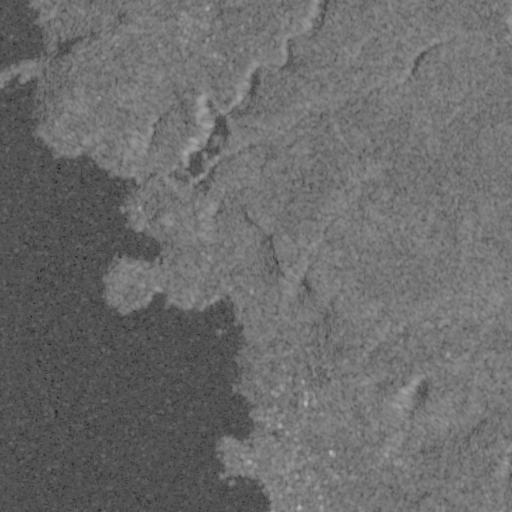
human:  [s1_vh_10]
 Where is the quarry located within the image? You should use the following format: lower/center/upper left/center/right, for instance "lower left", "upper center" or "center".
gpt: The quarry is located in the lower right of the image.
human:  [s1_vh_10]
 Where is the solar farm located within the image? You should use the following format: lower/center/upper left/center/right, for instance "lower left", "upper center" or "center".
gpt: The solar farm is located in the lower center of the image.
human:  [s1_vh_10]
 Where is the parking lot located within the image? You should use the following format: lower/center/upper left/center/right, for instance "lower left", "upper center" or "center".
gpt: There is no parking lot in the image.

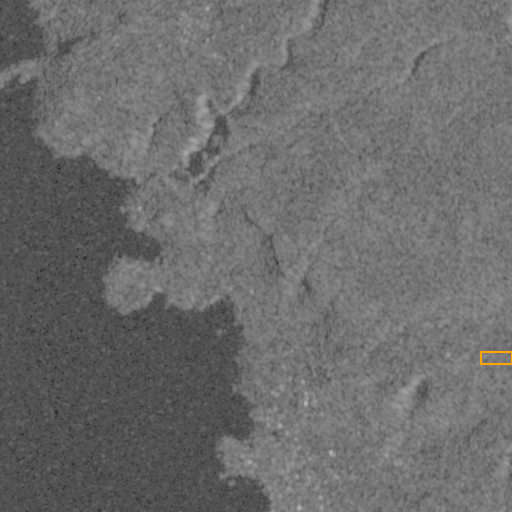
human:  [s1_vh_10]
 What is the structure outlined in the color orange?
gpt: The structure outlined in orange is a quarry.
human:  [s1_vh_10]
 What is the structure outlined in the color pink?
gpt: There is no pink outline.